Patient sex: F
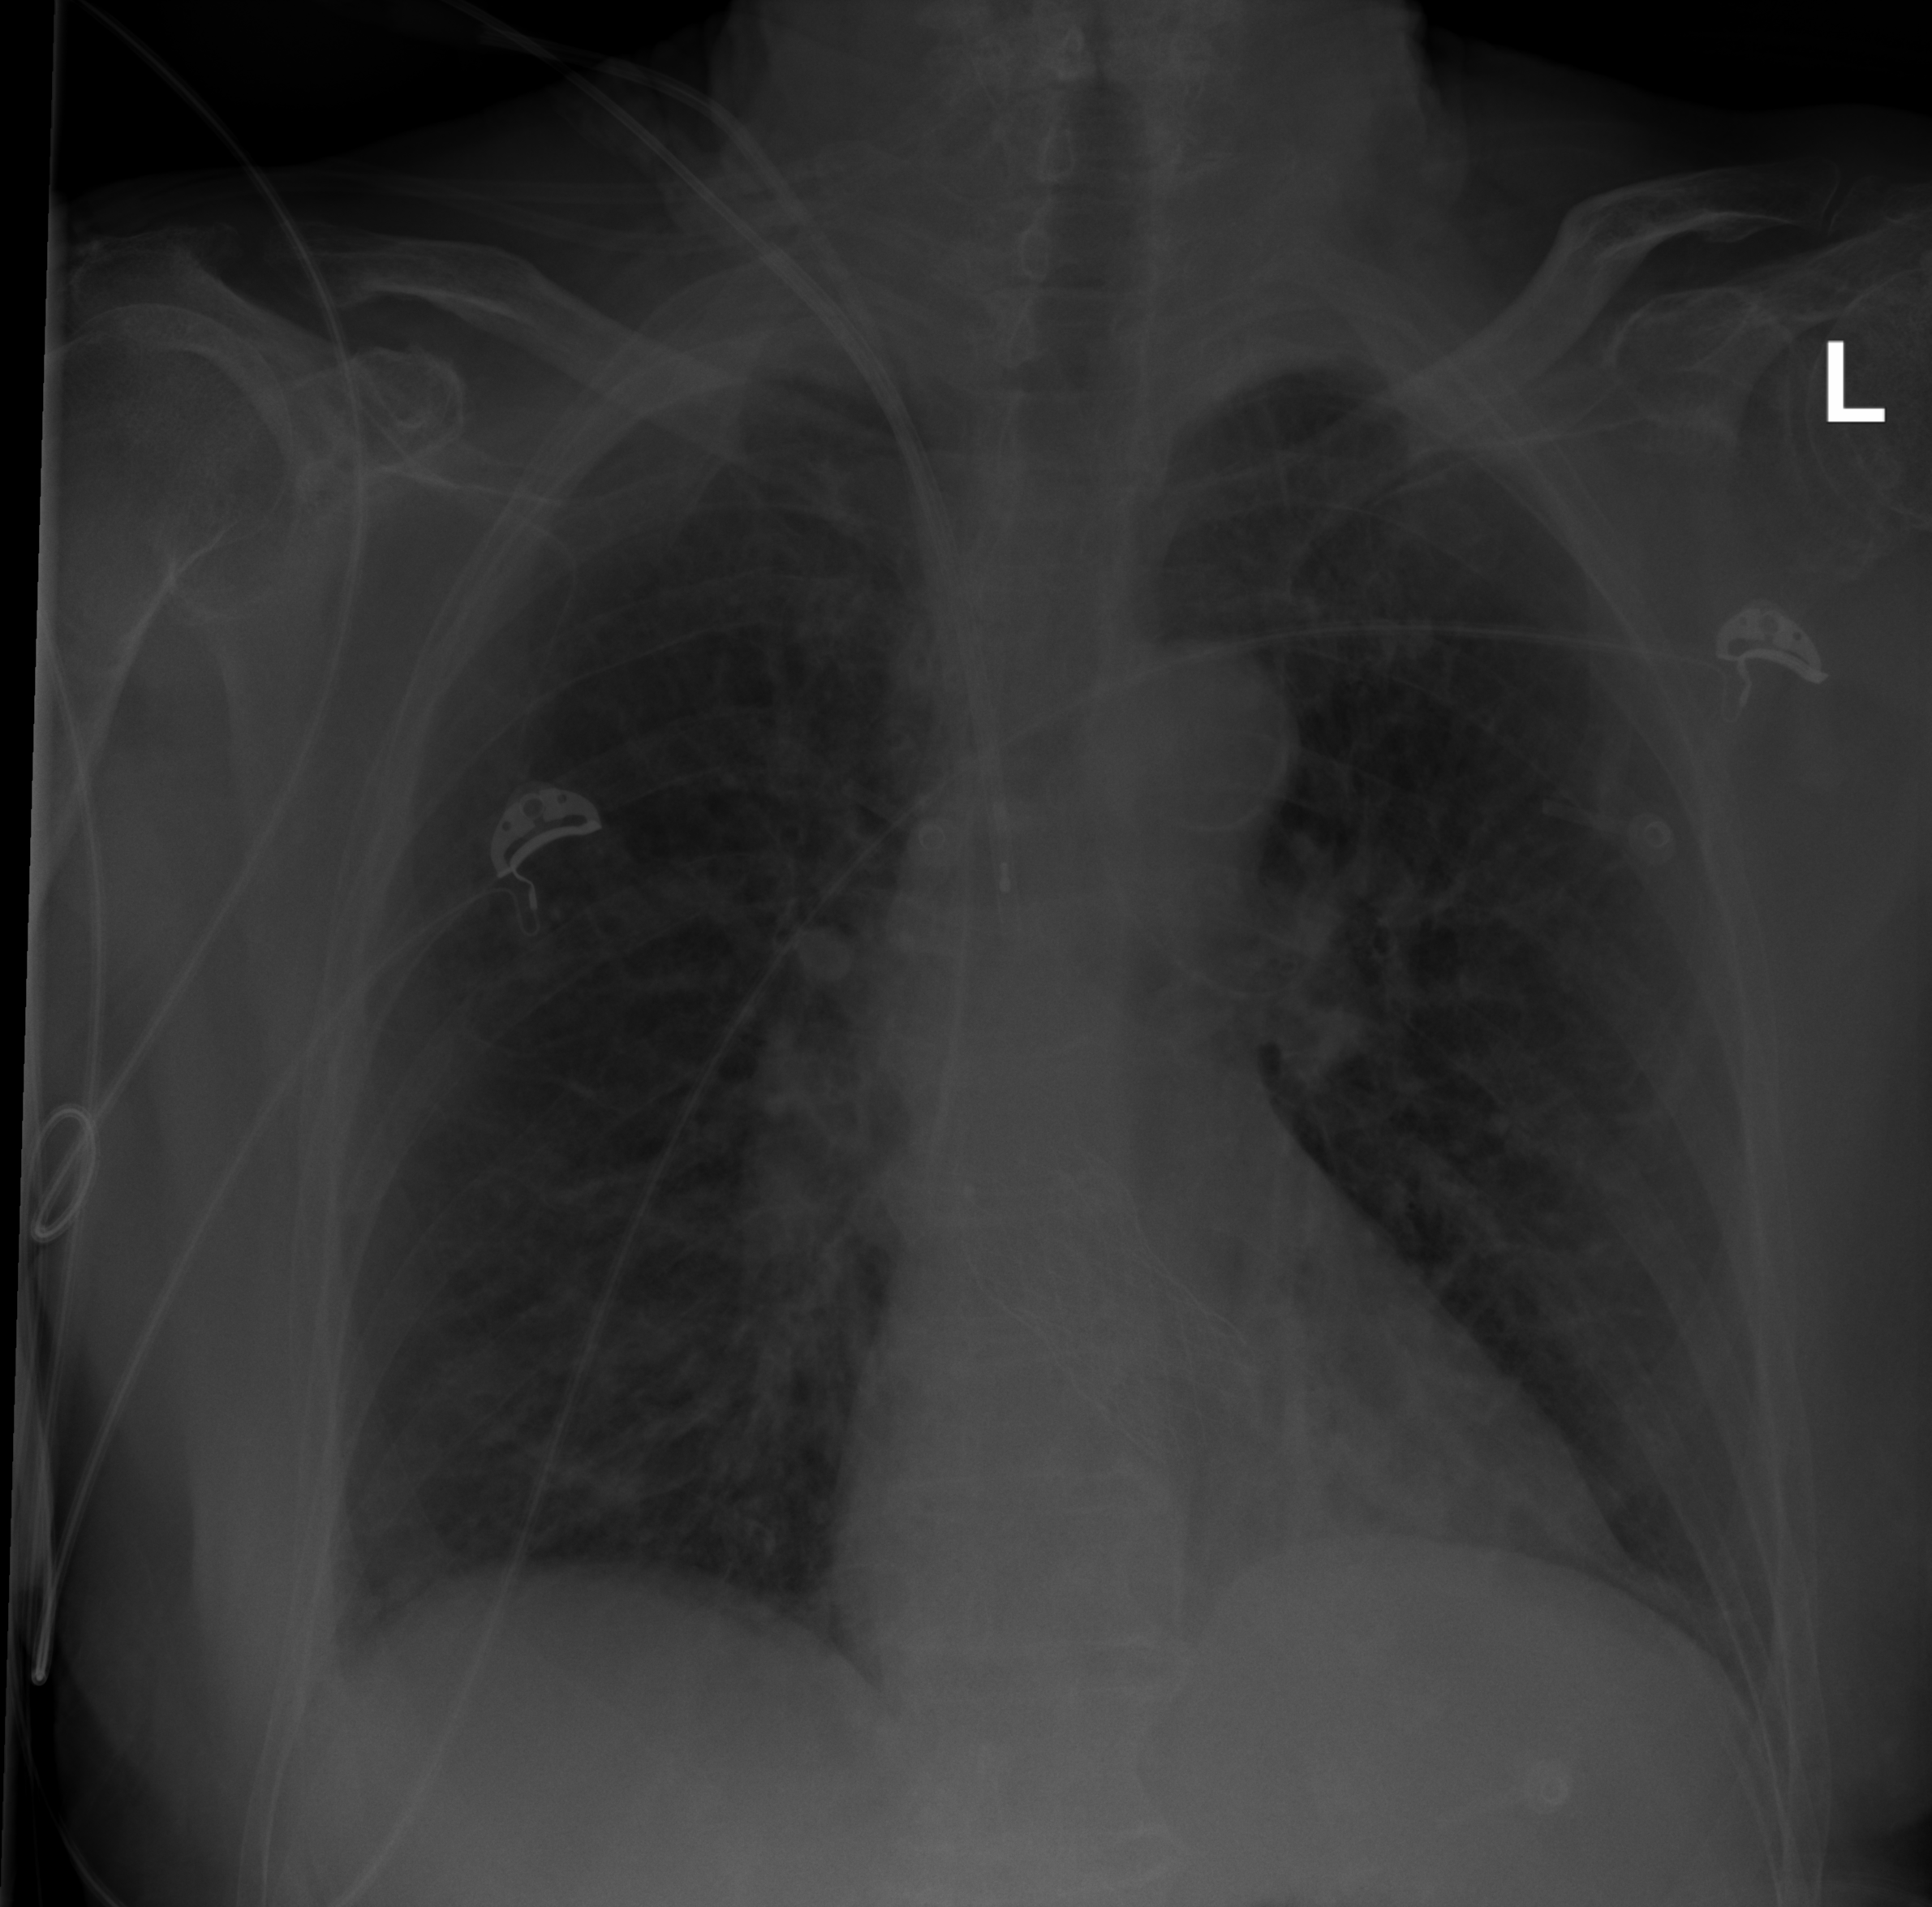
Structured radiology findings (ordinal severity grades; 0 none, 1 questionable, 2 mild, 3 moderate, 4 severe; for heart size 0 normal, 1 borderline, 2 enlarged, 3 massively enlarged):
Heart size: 0
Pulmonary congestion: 2
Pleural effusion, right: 0
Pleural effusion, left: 0
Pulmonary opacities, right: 0
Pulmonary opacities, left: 0
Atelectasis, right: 0
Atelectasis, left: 0